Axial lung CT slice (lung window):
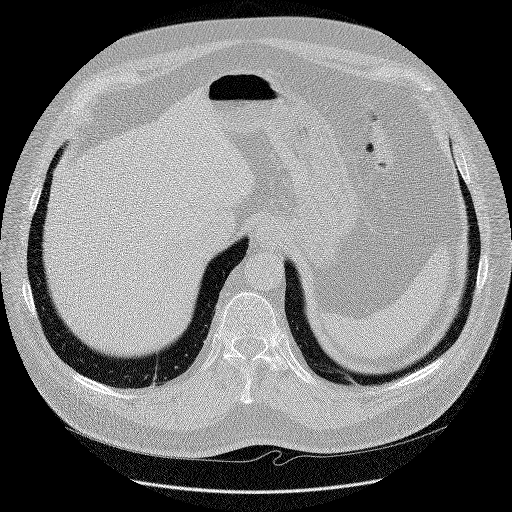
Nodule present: no